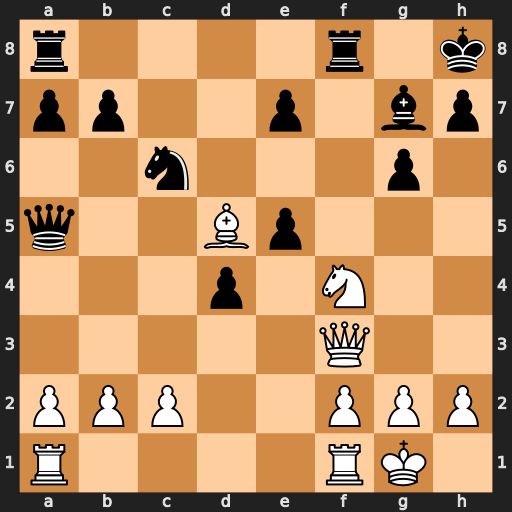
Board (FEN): r4r1k/pp2p1bp/2n3p1/q2Bp3/3p1N2/5Q2/PPP2PPP/R4RK1
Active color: w
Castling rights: -
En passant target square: -
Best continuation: Nxg6+ hxg6 Qh3+ Bh6 Qxh6#